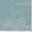
Piece: xx